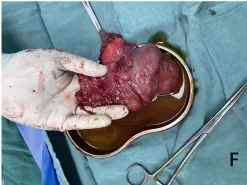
Representative surgical images. (F-I) Postoperative cyst specimen showing the smooth cyst wall and presence of fluid. The cyst is located in the ileocecal region.
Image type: medical_photograph (other_medical_photograph)